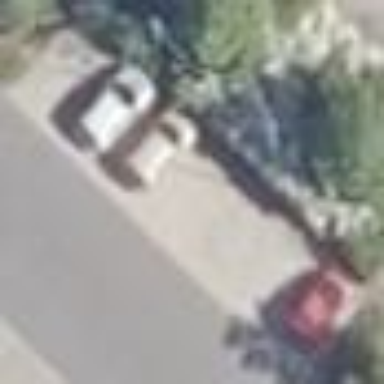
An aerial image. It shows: Normal parking space with surfaced area.